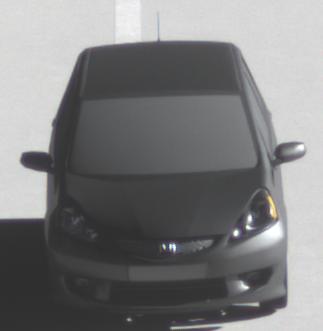
Make: Honda
Model: Jazz 1.2
Detailed model: Jazz (III) (11/08 - 04/11)
Model produced from: 2008/11
Model produced until: 2010/10
Doors: 5
Color: gray
Road condition: dry road
Daytime: morning or afternoon
Contrast: high contrast